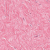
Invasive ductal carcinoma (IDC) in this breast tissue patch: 0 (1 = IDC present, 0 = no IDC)